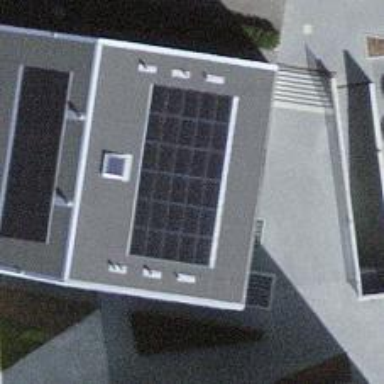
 consisting of solar photovoltaic panels."